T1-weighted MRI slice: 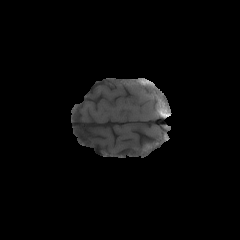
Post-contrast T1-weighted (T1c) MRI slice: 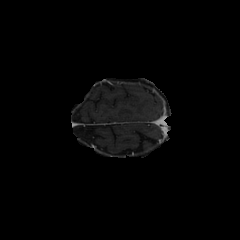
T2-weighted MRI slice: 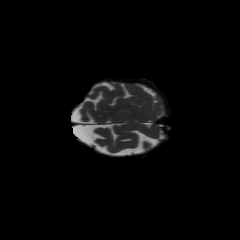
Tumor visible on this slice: no